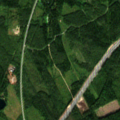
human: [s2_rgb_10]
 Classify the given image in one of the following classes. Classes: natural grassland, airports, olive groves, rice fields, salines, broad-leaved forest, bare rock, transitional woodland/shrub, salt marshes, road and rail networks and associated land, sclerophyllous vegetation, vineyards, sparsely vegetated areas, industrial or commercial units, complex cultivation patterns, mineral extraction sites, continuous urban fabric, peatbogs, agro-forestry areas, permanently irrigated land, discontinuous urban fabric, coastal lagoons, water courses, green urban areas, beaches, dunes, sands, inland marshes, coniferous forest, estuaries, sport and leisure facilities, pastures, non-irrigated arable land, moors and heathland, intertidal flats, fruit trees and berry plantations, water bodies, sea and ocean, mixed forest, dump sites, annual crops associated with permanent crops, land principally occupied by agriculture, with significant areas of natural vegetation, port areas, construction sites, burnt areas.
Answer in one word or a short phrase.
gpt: coniferous forest, mixed forest, transitional woodland/shrub